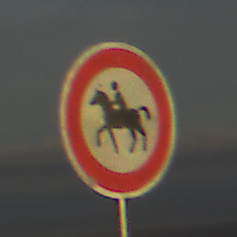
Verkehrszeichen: VerbotReiter
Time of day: SunriseSunset
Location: Outdoor (Nature)
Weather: PartlyCloudy
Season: Summer
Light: Natural